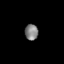
Tissue: skin
Cell type: Epithelial cells
Senescence score: 0.2444
Nuclear area (px): 206
Mean DAPI intensity: 129.233